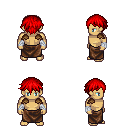
a pixel art fantasy rpg character, male body template, human, tanned skin, leather shoulder armor, robe skirt, red short bangs hairstyle, white cloth bandages, four views (front, back, left, right), 2x2 character sprite sheet, small pixel art, hard edges, no anti-aliasing